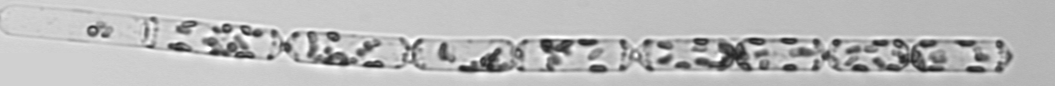
Label: Cerataulina_pelagica